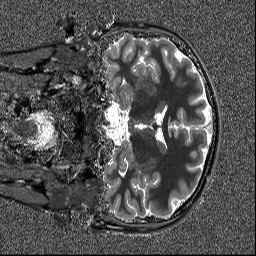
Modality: T1map
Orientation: coronal
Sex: male